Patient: sex M, age 47
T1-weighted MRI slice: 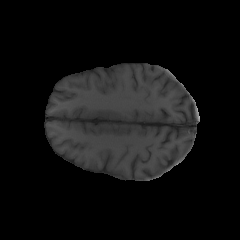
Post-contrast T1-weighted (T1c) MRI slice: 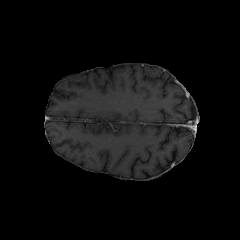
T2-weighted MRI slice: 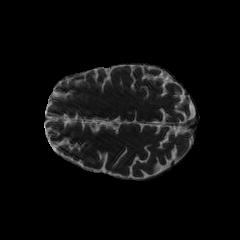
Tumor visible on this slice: no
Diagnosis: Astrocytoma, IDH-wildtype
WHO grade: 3